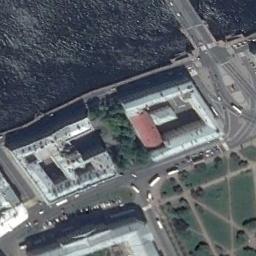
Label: palace